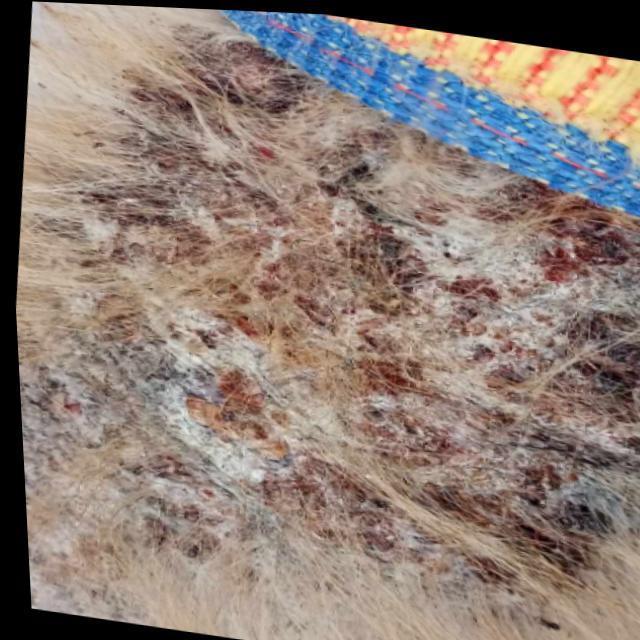
Canine demodicosis (Demodex mange) — caused by Demodex canis mites. Presents with alopecia, follicular papules, pustules, and comedones. Often localized on face and forelimbs.